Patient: sex F, age 55
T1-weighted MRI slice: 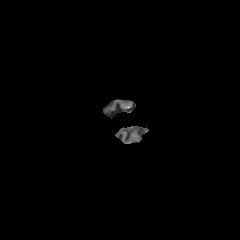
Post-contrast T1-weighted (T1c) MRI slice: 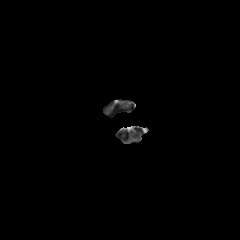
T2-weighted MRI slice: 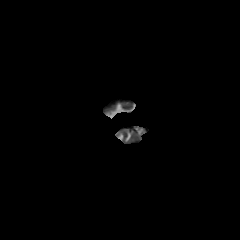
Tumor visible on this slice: no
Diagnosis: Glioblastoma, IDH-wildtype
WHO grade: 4